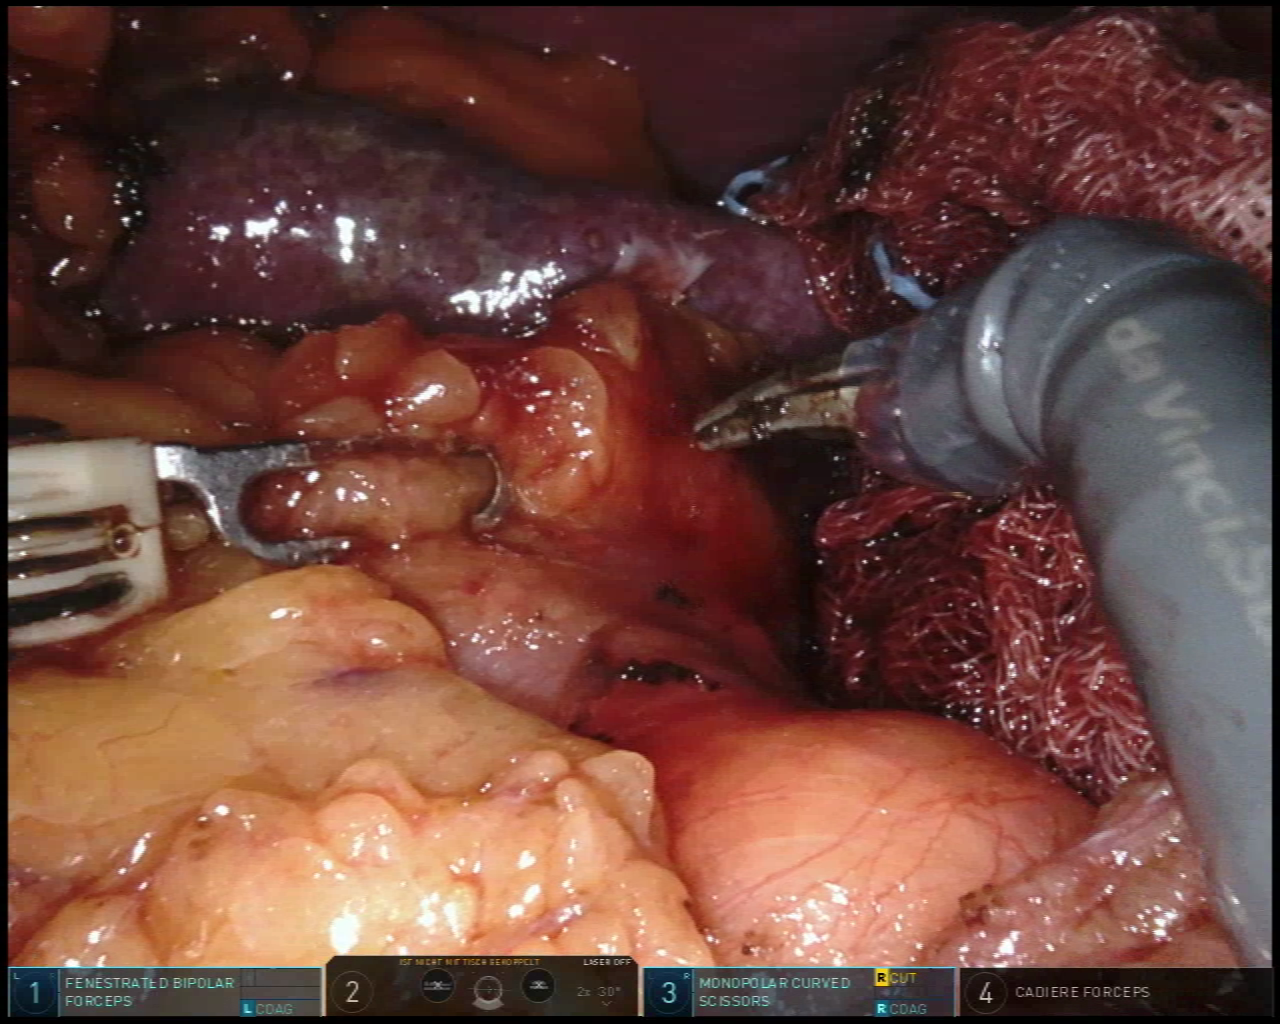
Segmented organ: spleen
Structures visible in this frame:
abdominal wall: yes
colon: yes
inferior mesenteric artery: no
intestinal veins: no
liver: no
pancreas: no
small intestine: no
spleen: yes
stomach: no
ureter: no
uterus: no
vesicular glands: no